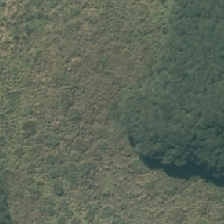
Land cover: herbaceous_freshwater_vege